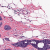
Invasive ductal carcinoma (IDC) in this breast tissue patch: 0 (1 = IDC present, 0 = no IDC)